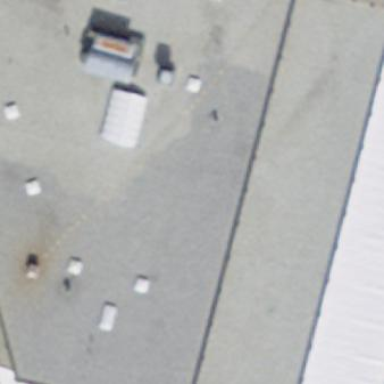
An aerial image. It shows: Building with flat grey roof.